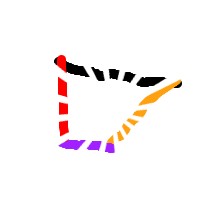
Shape: trapezoid